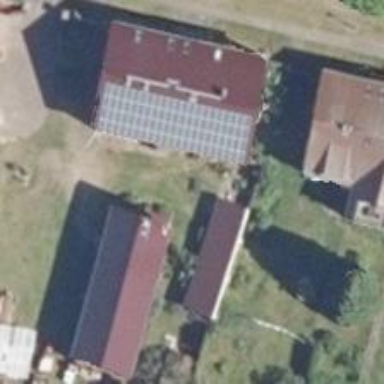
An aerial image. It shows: Solar-powered generator using photovoltaic technology. This small installation generates electricity through solar photovoltaic panels.